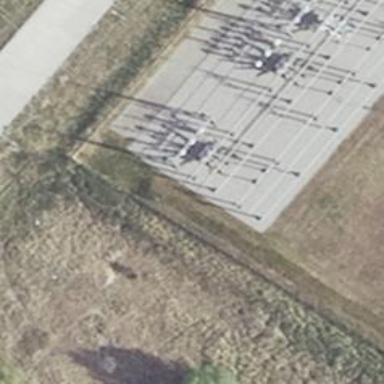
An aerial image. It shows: Power line with three cables.